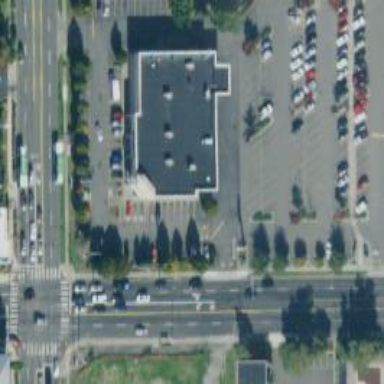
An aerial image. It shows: Parking space.